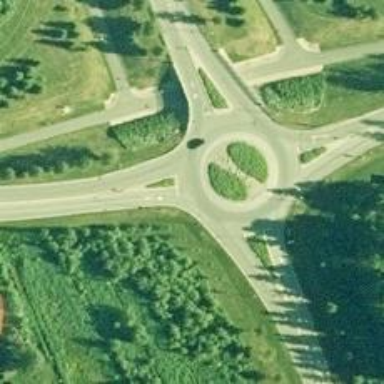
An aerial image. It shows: Tertiary road with asphalt surface leading to roundabout.